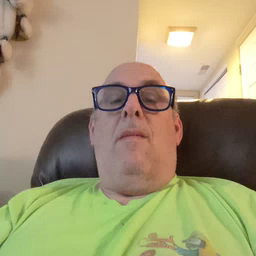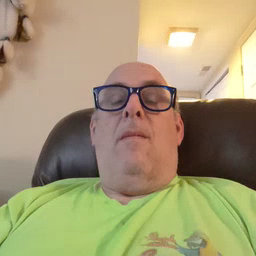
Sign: all